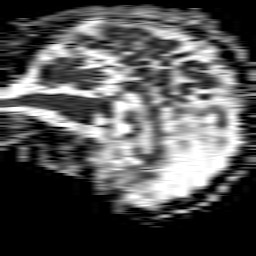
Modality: ADC
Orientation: sagittal
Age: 61
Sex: male
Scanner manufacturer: philips
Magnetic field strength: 1.5 T
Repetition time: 4.6 s
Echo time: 0.08517 s